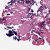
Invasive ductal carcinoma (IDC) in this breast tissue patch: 0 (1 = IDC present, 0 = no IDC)